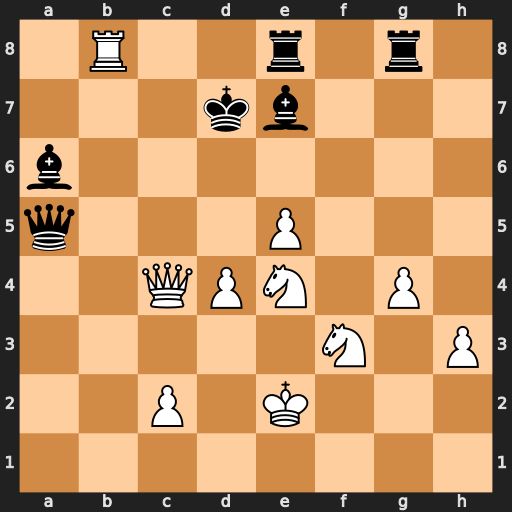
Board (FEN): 1R2r1r1/3kb3/b7/q3P3/2QPN1P1/5N1P/2P1K3/8
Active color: w
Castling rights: -
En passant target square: -
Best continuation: e6#